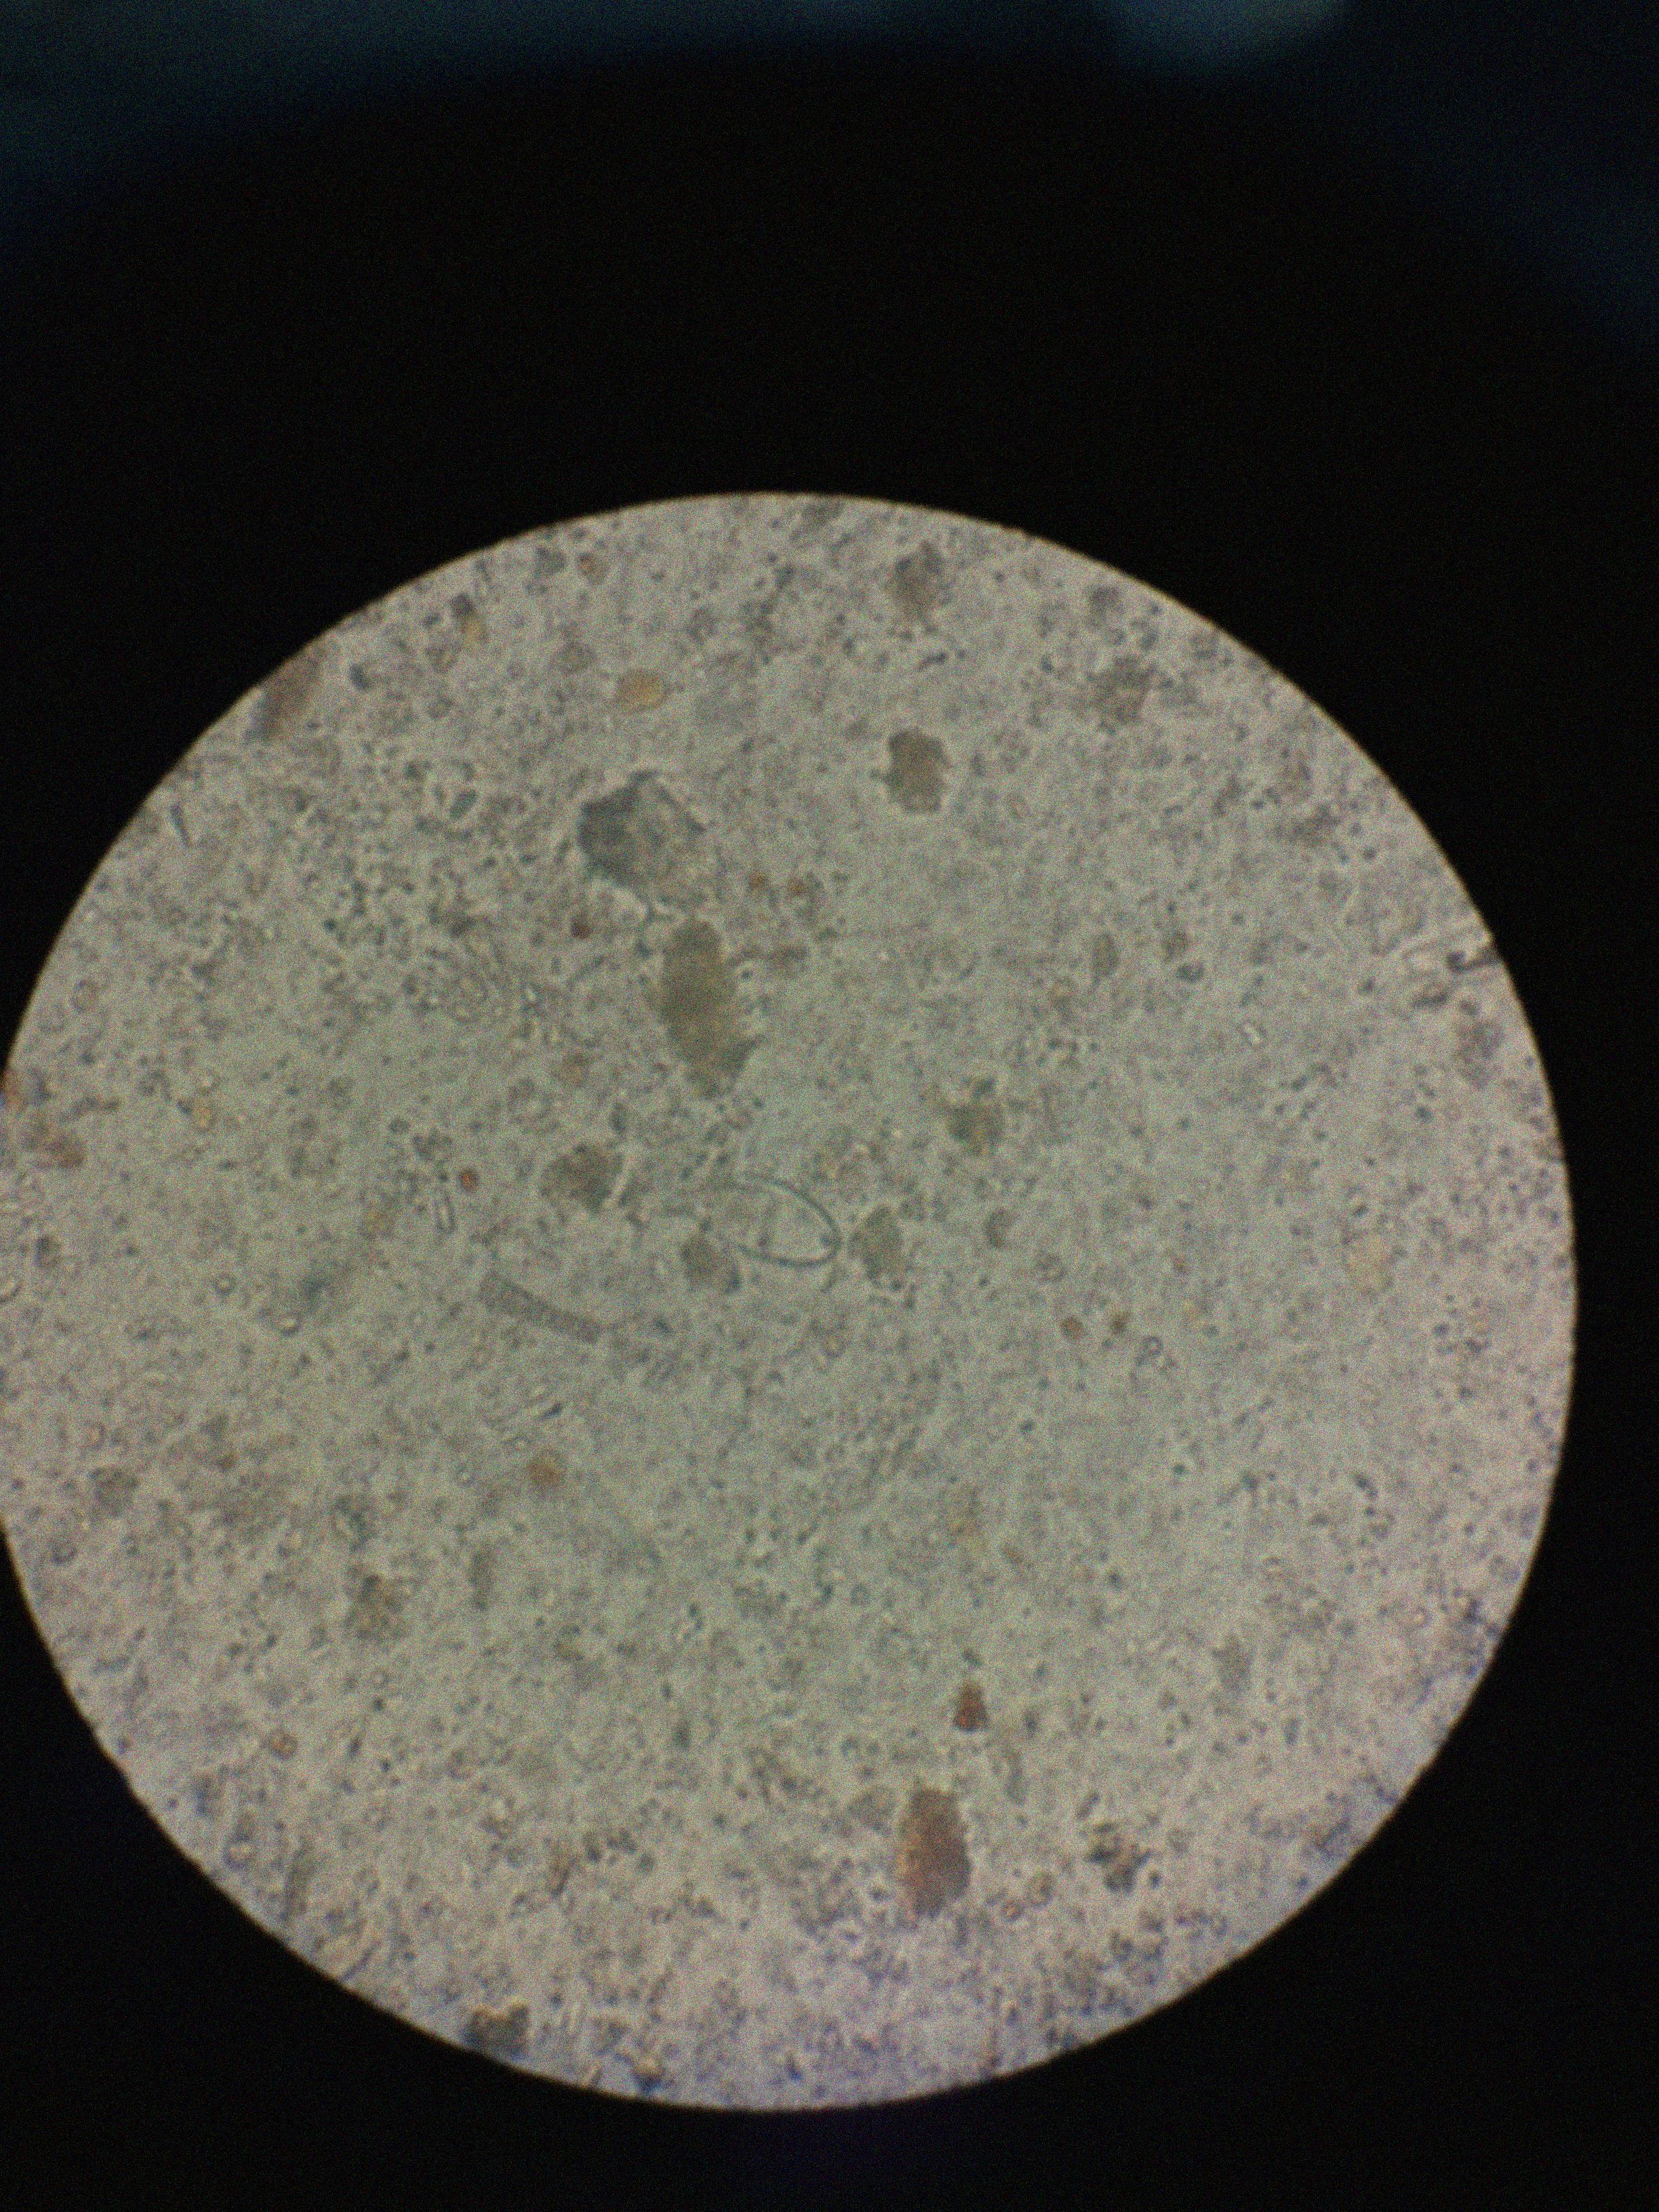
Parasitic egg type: Enterobius vermicularis